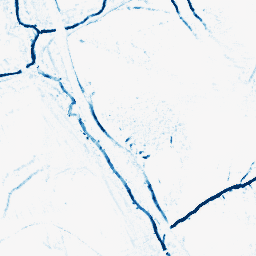
Category: morphological
Decomposition family: morphological_diamond
Decomposition parameters: operation: closing
radius: 3
Upsampling method: sinc_hamming
Upsampling parameters: scale: 2
kernel_size: 16
Upsampling scale: 2